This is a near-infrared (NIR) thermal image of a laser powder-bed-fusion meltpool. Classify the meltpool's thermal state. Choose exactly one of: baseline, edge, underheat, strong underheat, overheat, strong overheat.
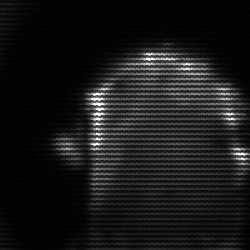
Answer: baseline